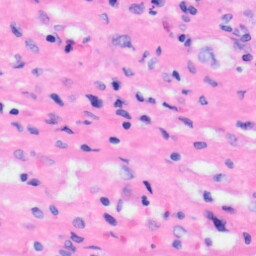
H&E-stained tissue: Liver